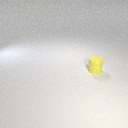
small yellow rubber cylinder